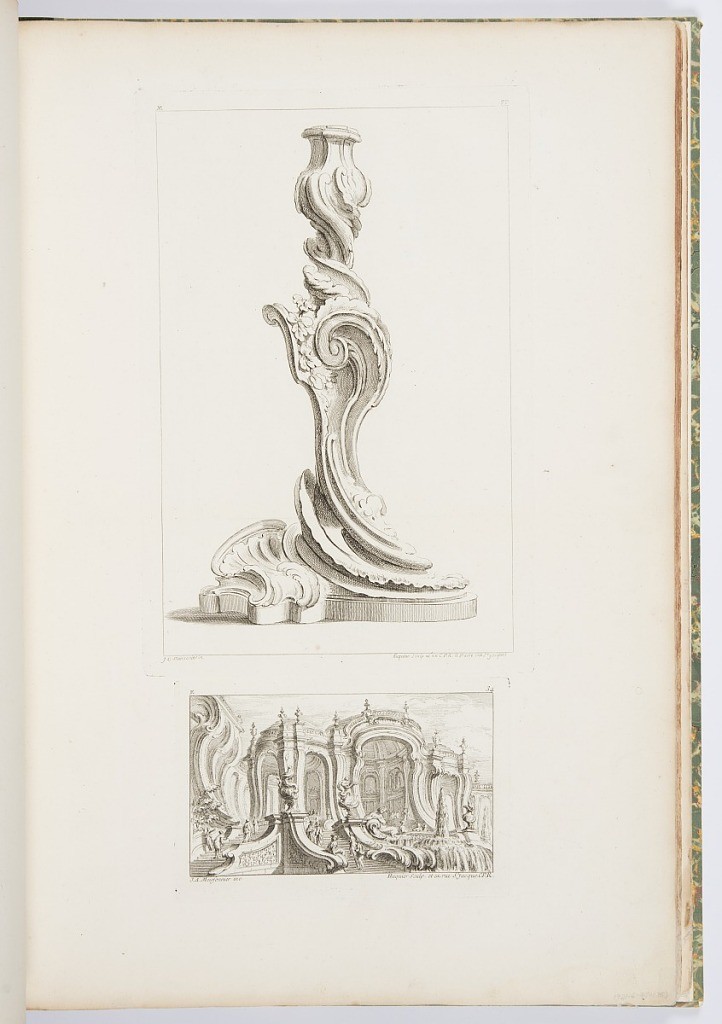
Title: Panneau avec un palais rococo composé de trois salles...des escaliers avec...une fontaine, 6th plate
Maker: Juste-Aurèle Meissonnier, French, b. Italy, 1695–1750
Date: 1740
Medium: Engraving on white laid paper
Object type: Print
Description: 1921-6-212-35-a: Candlestick exuberantly designed with swirling mov...;     1921-6-212-35-b: Architectural panel showing three rooms covered by...